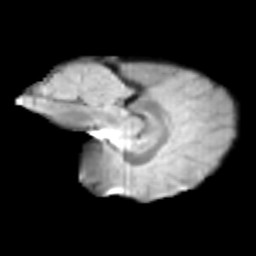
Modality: T2w
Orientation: sagittal
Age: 12
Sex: female
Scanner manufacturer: siemens
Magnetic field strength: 3 T
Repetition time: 3.8 s
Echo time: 0.07 s